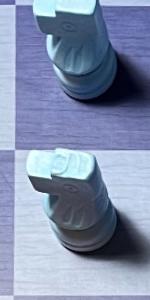
Label: Knight_White